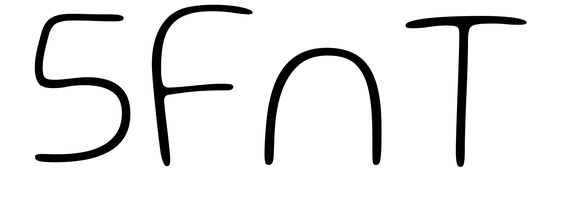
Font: Gluten_Thin